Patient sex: M
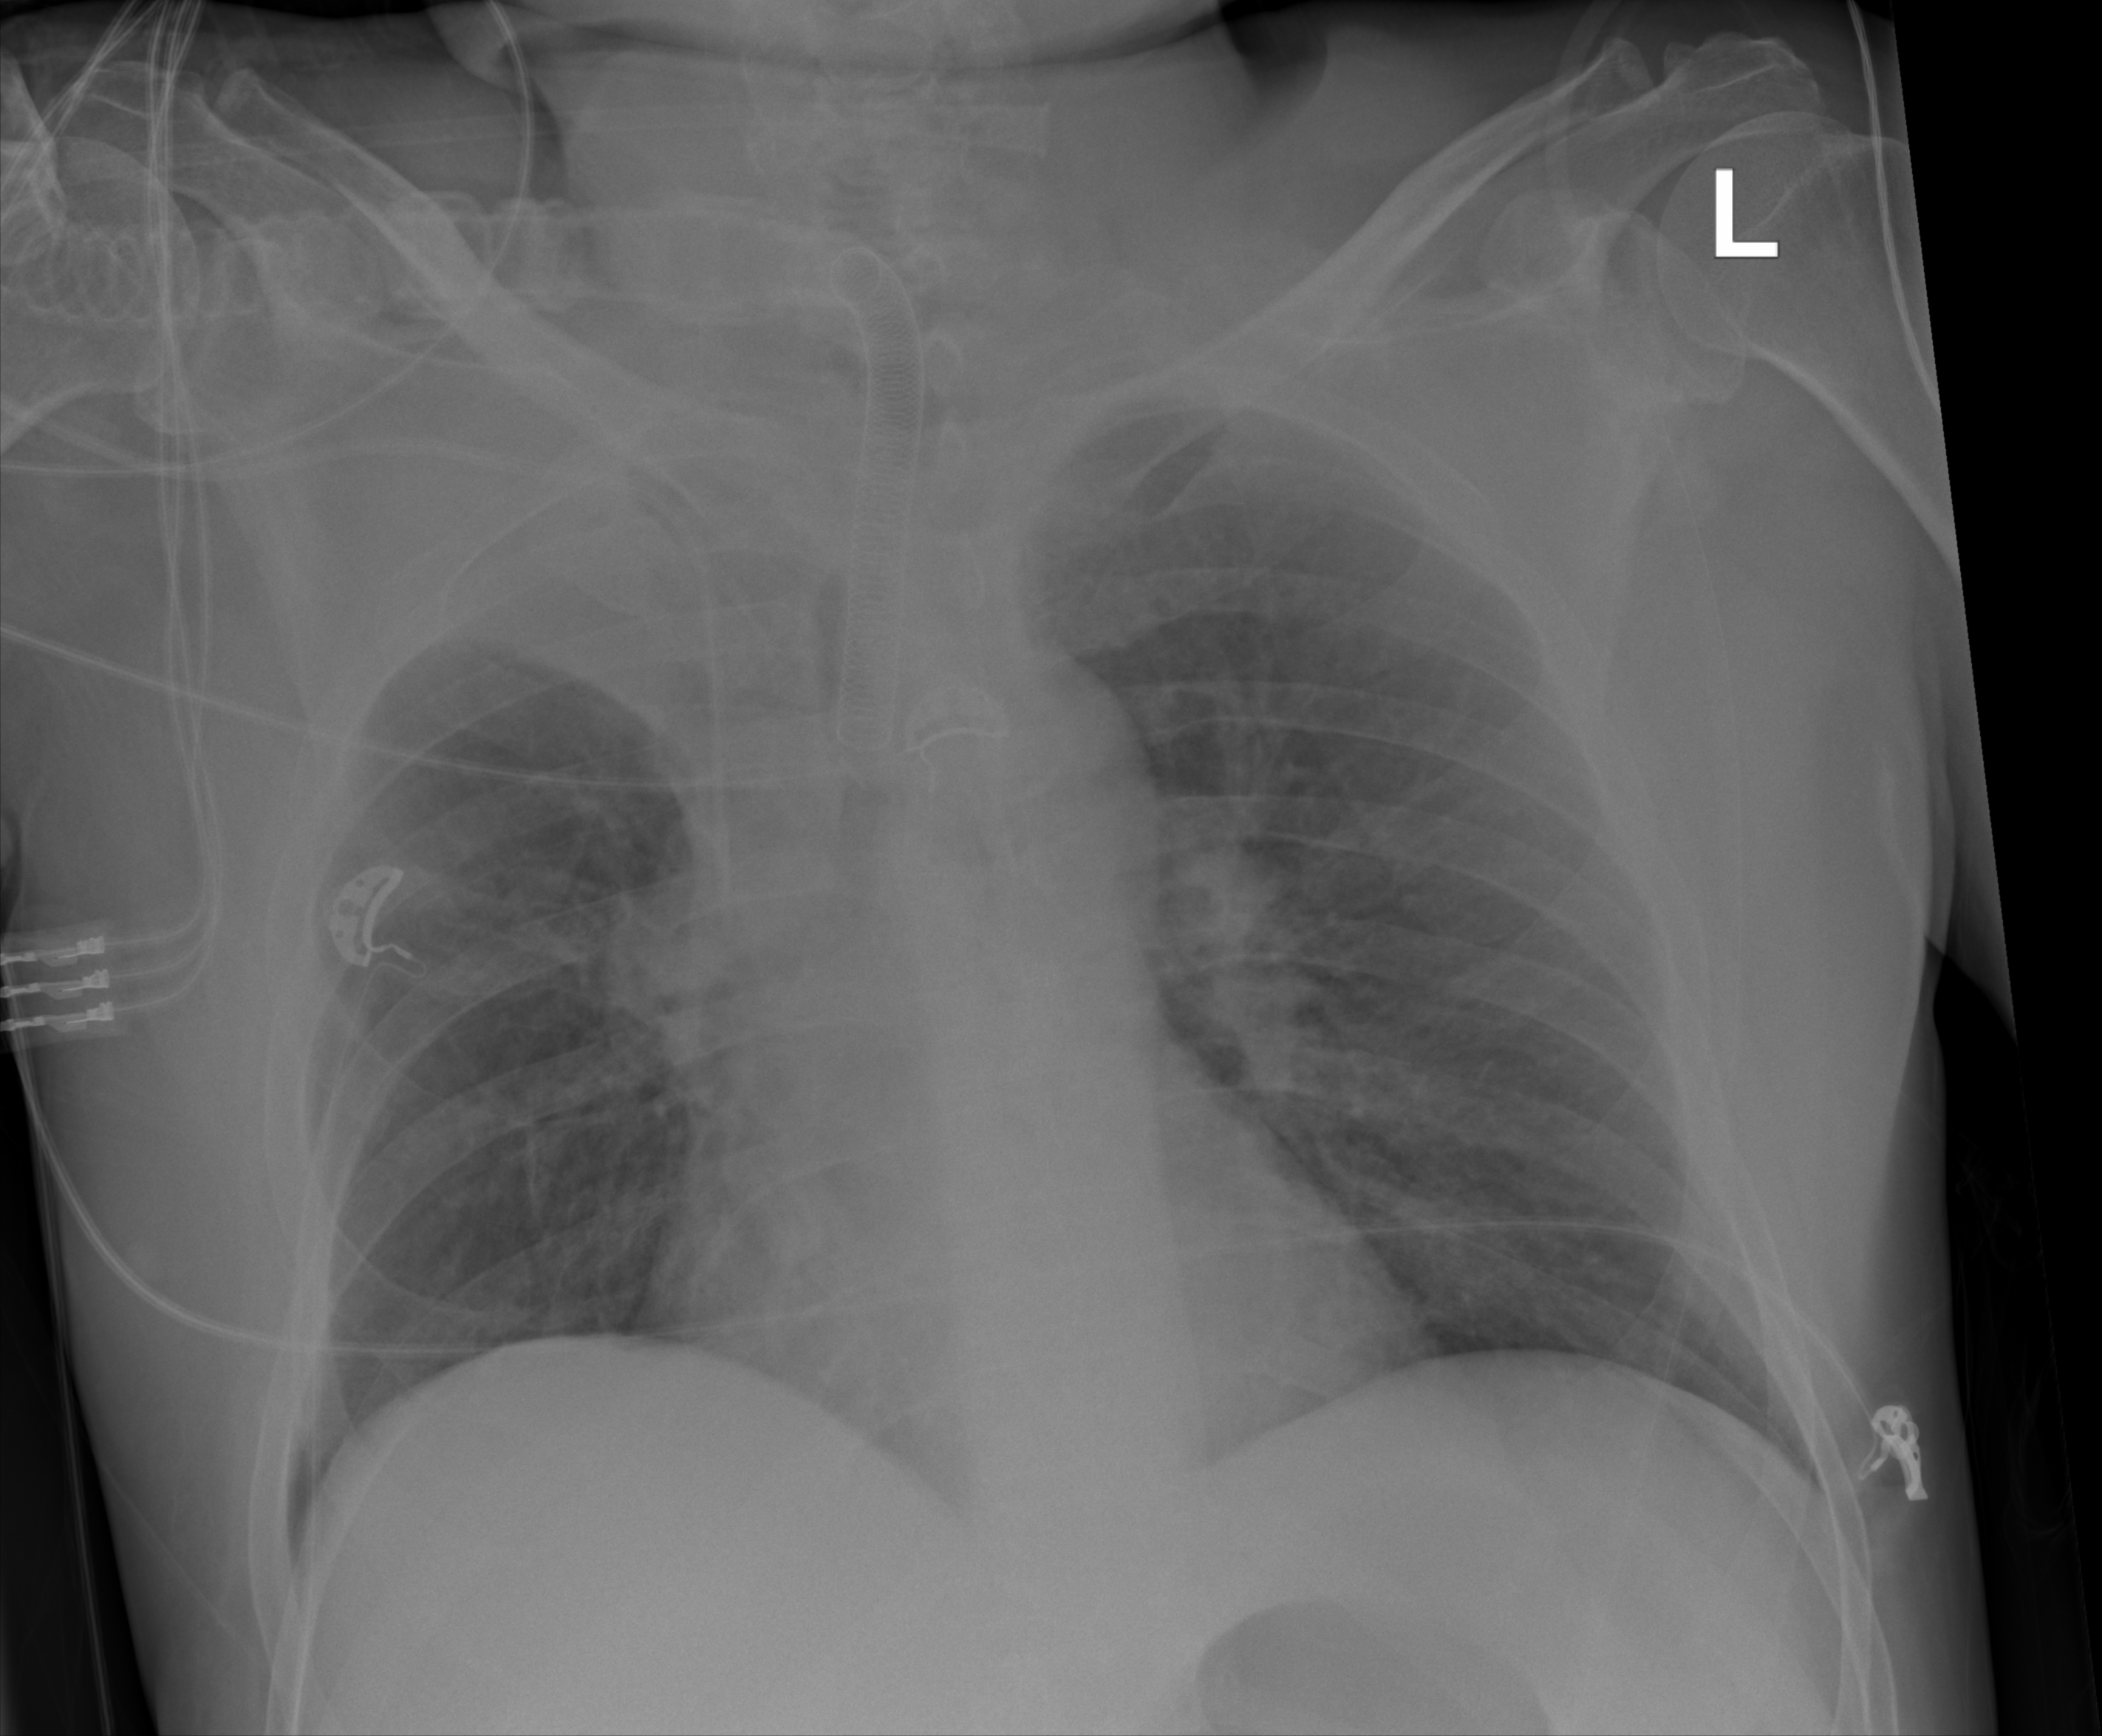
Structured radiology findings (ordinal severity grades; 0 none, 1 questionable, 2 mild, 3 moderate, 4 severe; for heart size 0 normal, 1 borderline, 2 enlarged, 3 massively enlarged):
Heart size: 1
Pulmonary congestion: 2
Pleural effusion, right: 2
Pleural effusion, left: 0
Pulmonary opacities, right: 2
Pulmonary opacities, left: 2
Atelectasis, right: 2
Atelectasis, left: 2